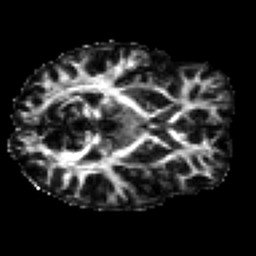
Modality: FA
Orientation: axial
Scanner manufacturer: siemens
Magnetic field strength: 3 T
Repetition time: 7.8 s
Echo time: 0.09 s